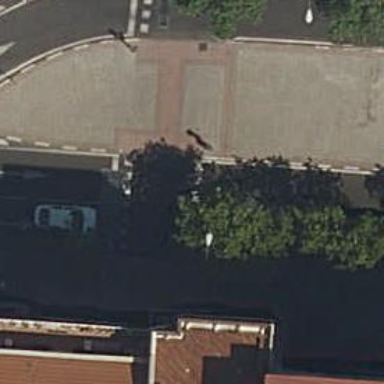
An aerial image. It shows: Paved sidewalk.